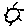
Label: sun